Question: I have a class testClass
'''
public class testClass
{
public int firstInt;
public int SecondInt { get; set; }
}
'''
On an event in my page _Default, I am creating an object and trying to set the properties.
'''
protected void Button1_Click(object sender, EventArgs e)
{
testClass objtestClass = new testClass();
objtestClass.firstInt = 1;
objtestClass.SecondInt = 2;
}
'''
Value got set in both correctly. But firstInt and SecondInt behaves different. See the image.

Why both appears in different color?
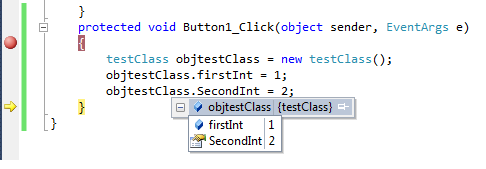
Answer: Here
'''
public class testClass
{
public int firstInt; // a class variable/Field
public int SecondInt { get; set; } // property
}
'''
'Variables/Field:'A variable corresponds directly to a memory location. You define a variable with a single declaration statement. A variable can be a local variable, defined inside a procedure and available only within that procedure, or it can be a member variable, defined in a module, class, or structure but not inside any procedure. A member variable is also called a field
'Properties:'A property is a data element defined on a module, class, or structure. You define a property with a code block between the Property and End Property statements. The code block contains a Get procedure, a Set procedure, or both. These procedures are called property procedures or property accessors. In addition to retrieving or storing the property's value, they can also perform custom actions, such as updating an access counter.
See the Msdn link here <URL> for explanation
Also this question has a wonderful explanation here <URL>